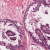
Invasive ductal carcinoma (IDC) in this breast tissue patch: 0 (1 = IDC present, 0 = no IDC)